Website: slack
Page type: stored-credit-cards
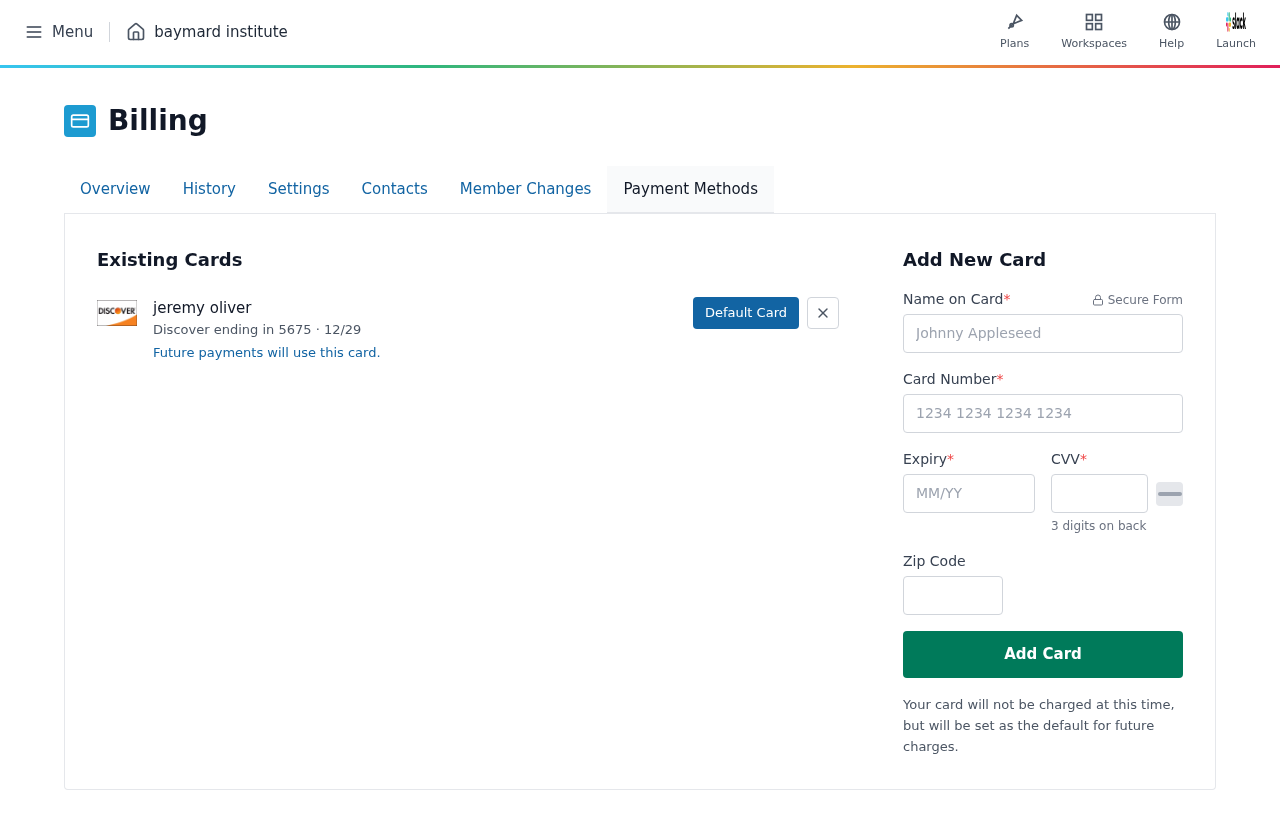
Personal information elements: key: PII_CARD_CVV
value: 767
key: PII_CARD_EXPIRY
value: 12/29
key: PII_CARD_EXPIRY_MONTH
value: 12
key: PII_CARD_EXPIRY_YEAR
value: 29
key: PII_CARD_LAST4
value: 5675
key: PII_CARD_NUMBER
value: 6011 5421 0387 5675
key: PII_CARD_TYPE
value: Discover
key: PII_FULLNAME
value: jeremy oliver
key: PII_FULLNAME
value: Jeremy Oliver
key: PII_POSTCODE
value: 50315